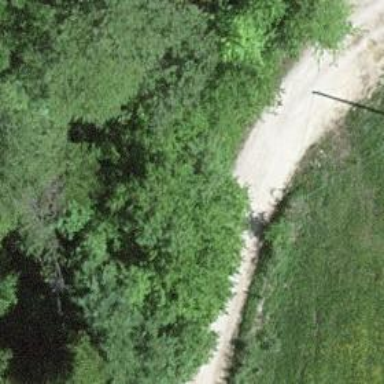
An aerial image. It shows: Well-maintained track road of grade 1.